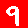
Digit: 9